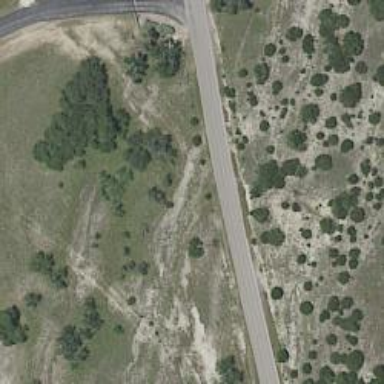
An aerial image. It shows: Tertiary road.